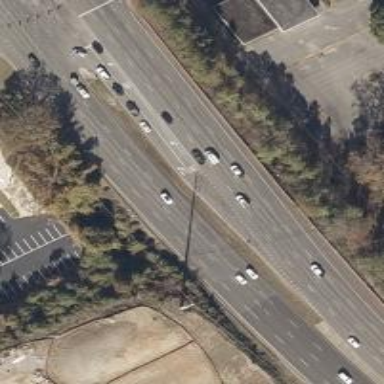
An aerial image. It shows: This image shows trunk highway that functions as expressway.